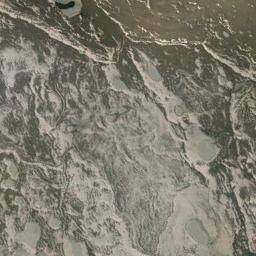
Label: desert